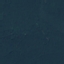
Label: Forest